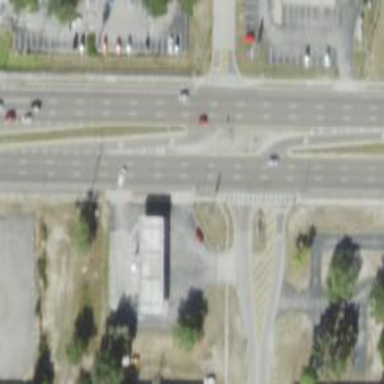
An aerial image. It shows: Primary link road with asphalt surface.